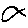
Label: fish